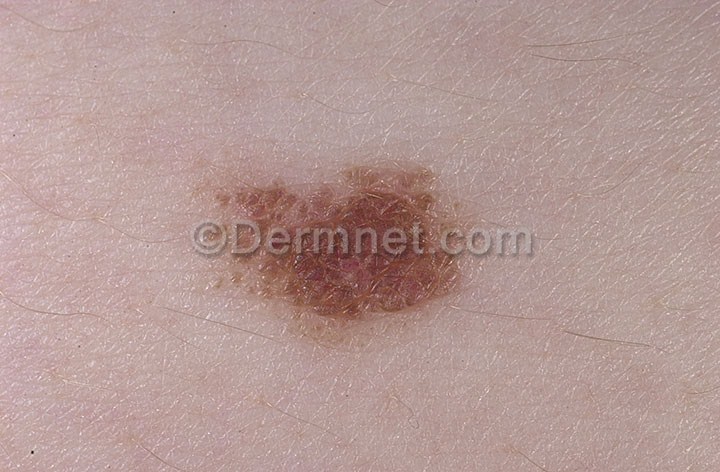
Disease: Vasculitis Photos